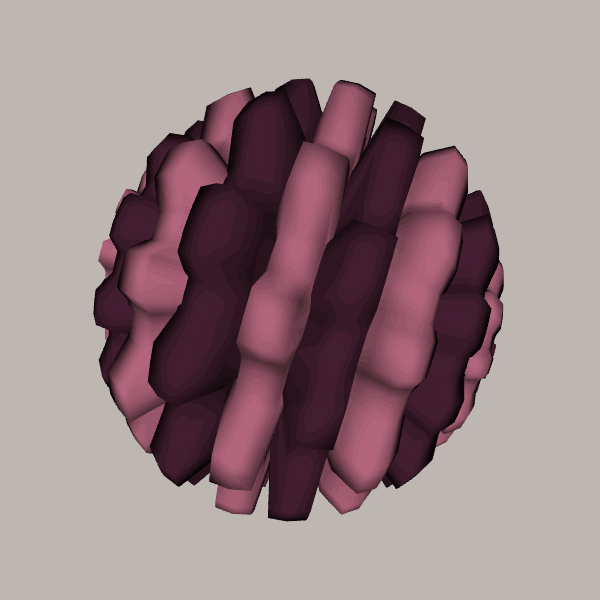
Background: light